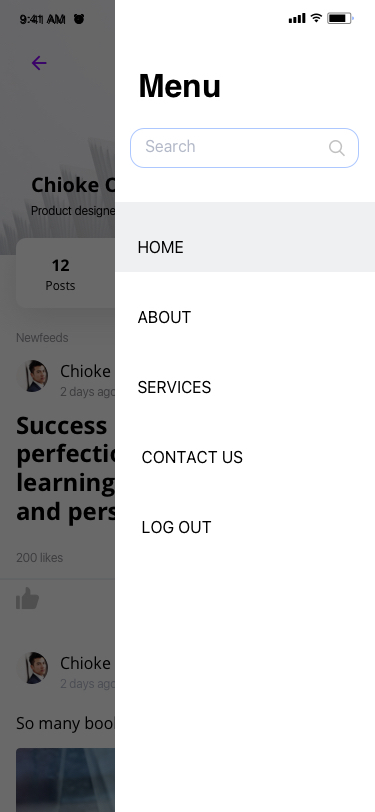
Text in this UI design:
Search
Menu
HOME
SERVICES
ABOUT
CONTACT US
LOG OUT
9:41 AM